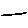
Label: line